Question: At the moment I have a simple animation where a car (JPanel) approaches a junction where after it waits for traffic lights to turn green and continues straight on. However I'm going to the next step now where I want the car to turn 90 deg right in a smooth curve to turn onto the perpendicular road. I have sketched roughly how it looks and the curve represent the way I want the car to turn:

I'm not too sure how to do this. I suppose I would need to represent some sort of bezier curve? Or matrix transformation to rotate the car?
Can someone give advice on the best way to do this in Swing.
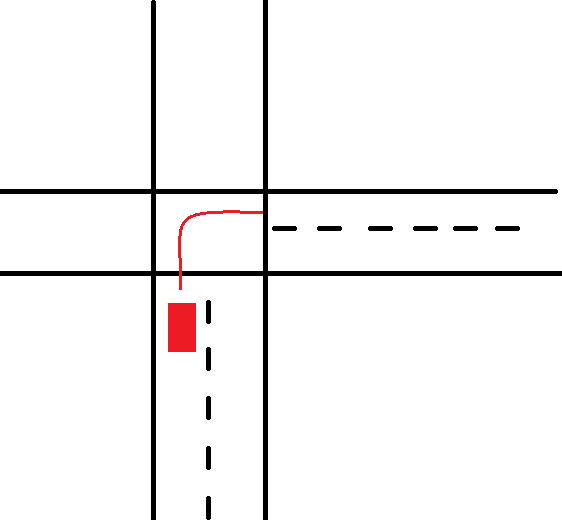
Answer: If you are new to graphics in Java, I recommend <URL>. If I were to code what you are doing, I see two options.
First and easiest, you can model turning as "first driving straight, then turning 90o along the edge of a circle centred on the corner I am turning around, and then driving straight again". The easiest way to do this is to define a 'JPanel' that draws your 'Image' (yes, a JPanel; if you don't paint their background, you can layer JPanels on top of each other - and they will be painted in the correct order; make the background 'JPanel' opaque so that it cleans up before drawing the next frame), and give it an 'AffineTransform' that makes the image display in the position you want it to. You will need to adjust the increments in the transform so that the speed appears constant; trial and error, or a bit of geometry (90o of radius R implies 'R*pi/2.0' total travel along the curved path) , will help you out there.
The hard way is to consider the car's route to be an arbitrary <URL>. This is harder than using the above method, but allows your car to follow arbitrarily complex paths.